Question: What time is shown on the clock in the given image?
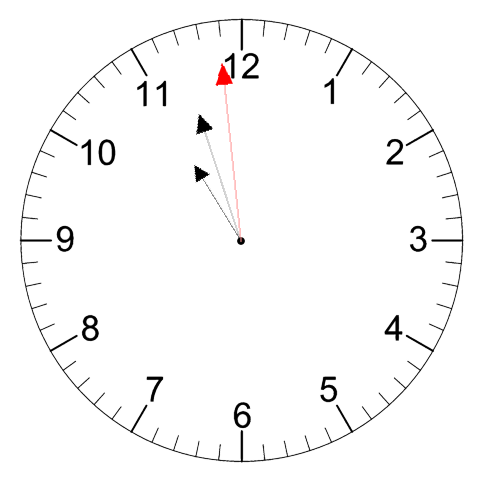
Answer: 10:56:59